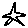
Label: star